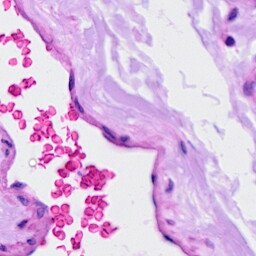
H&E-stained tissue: Ovarian